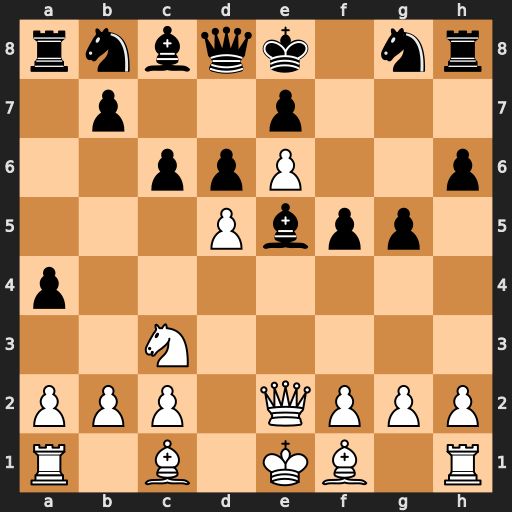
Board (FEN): rnbqk1nr/1p2p3/2ppP2p/3Pbpp1/p7/2N5/PPP1QPPP/R1B1KB1R
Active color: w
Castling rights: KQkq
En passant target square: -
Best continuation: Qh5+ Kf8 Qf7#